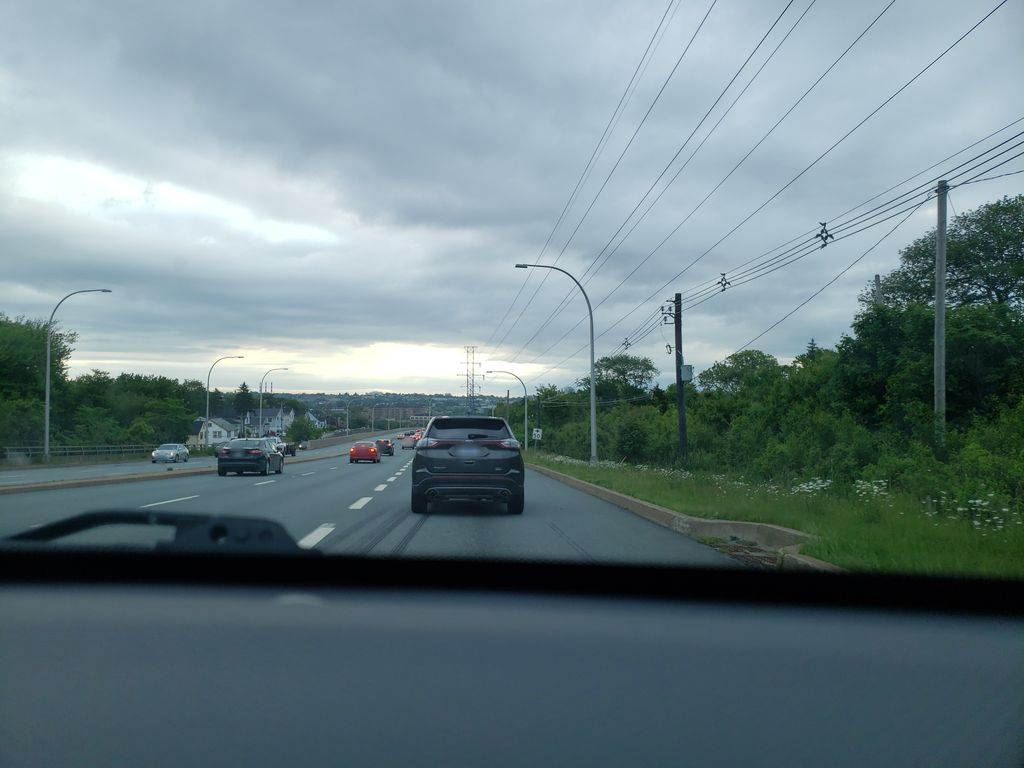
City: halifax